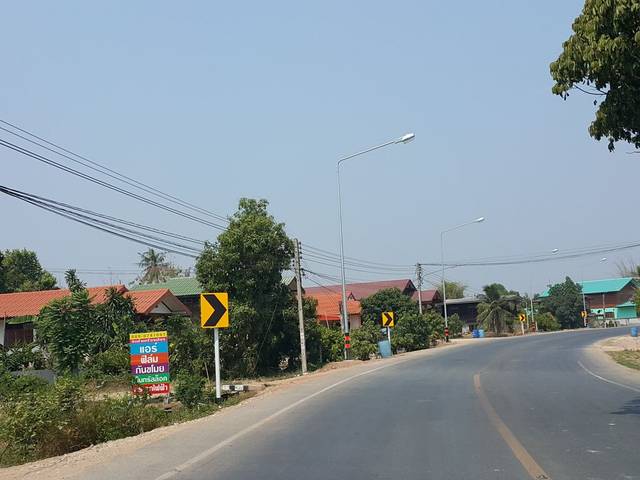
Region: Thailand
Coordinates: 16.449, 99.452